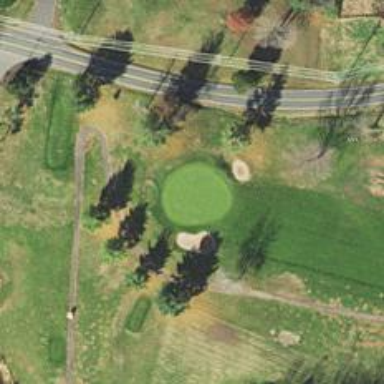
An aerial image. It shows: View of golf hole.